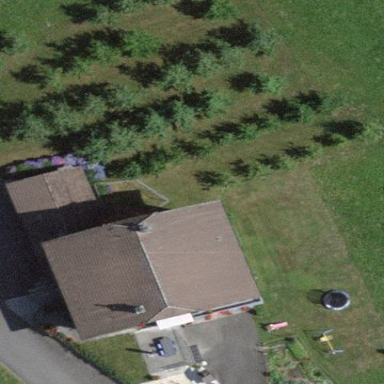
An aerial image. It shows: Orchard.